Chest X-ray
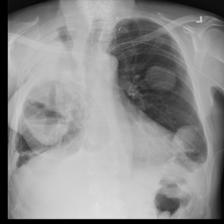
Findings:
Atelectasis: negative
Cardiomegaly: negative
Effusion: negative
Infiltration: negative
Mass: negative
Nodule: negative
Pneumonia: negative
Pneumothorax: negative
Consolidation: negative
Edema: negative
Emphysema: negative
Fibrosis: negative
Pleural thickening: negative
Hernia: negative